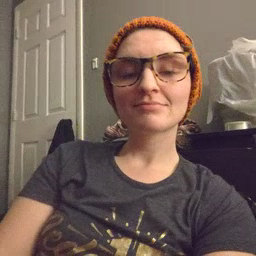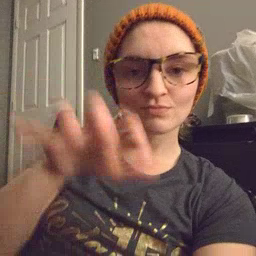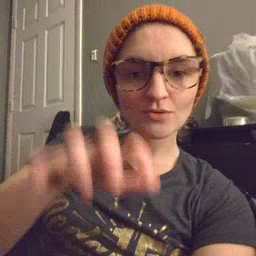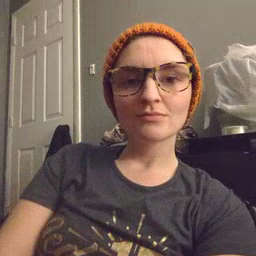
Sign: alligator